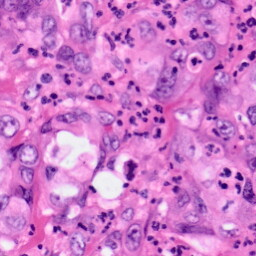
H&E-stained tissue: Pancreatic